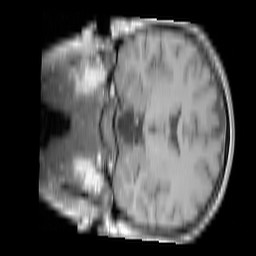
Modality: T1w
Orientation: coronal
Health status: ill
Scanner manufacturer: siemens
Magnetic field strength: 3 T
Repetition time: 0.44 s
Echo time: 0.00266 s